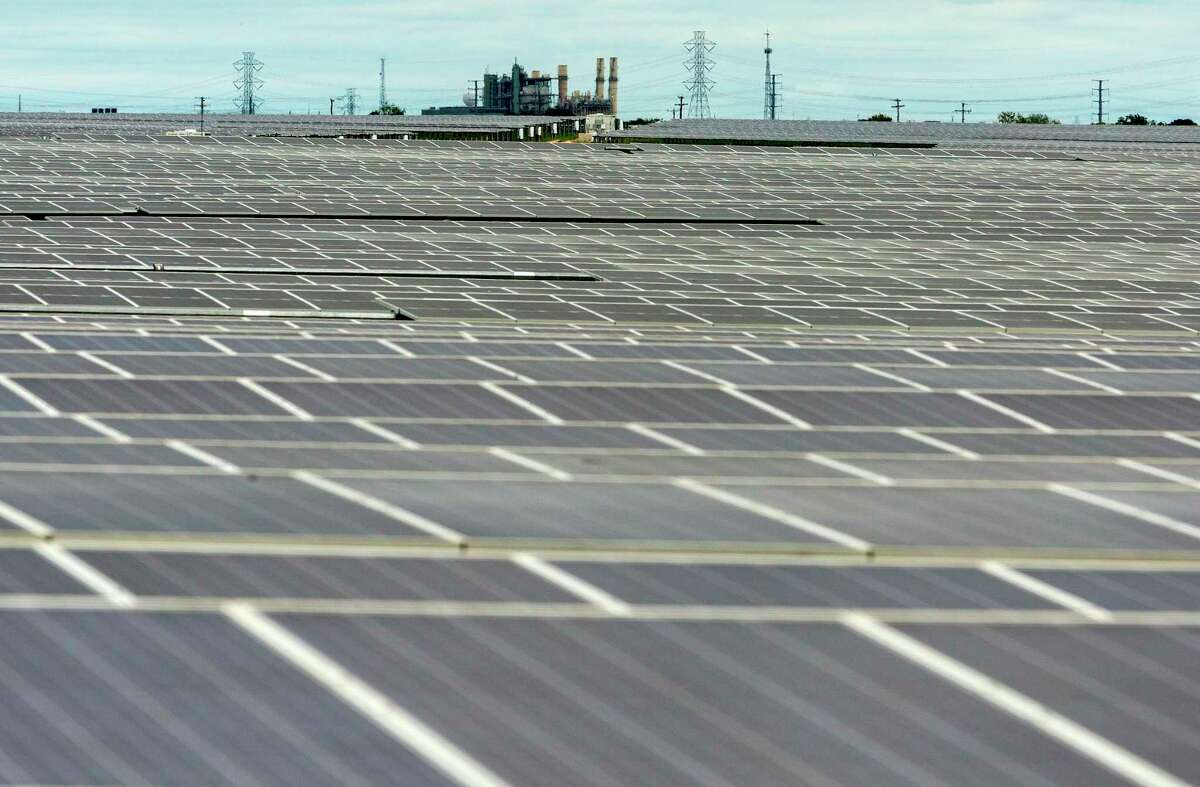
Label: Dusty